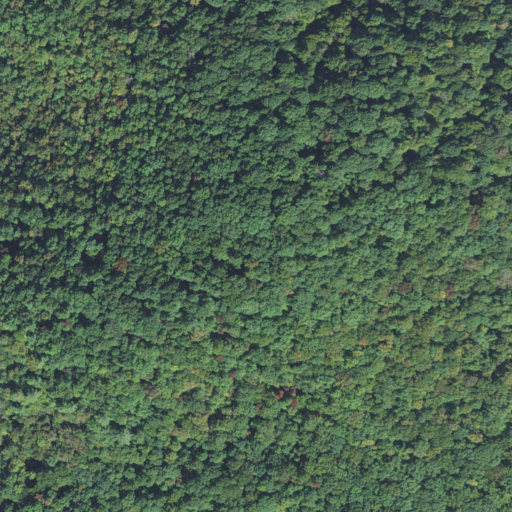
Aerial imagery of mountain in North Carolina named Grassy Top containing deciduous forest and mixed forest